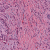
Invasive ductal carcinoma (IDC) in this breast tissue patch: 1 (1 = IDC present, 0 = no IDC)